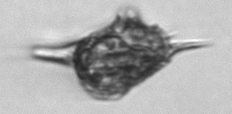
Label: Amylax